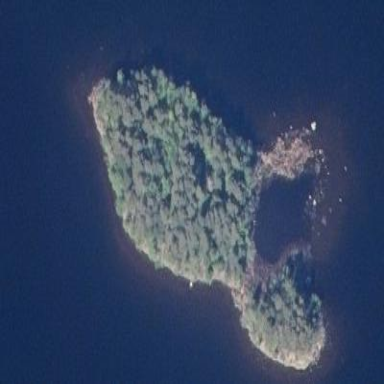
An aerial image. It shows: Islet.